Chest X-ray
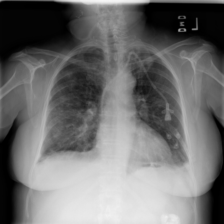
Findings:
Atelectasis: negative
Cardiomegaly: negative
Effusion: negative
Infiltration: negative
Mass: negative
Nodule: negative
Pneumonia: negative
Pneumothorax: negative
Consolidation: negative
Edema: negative
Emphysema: negative
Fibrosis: negative
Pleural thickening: negative
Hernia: negative